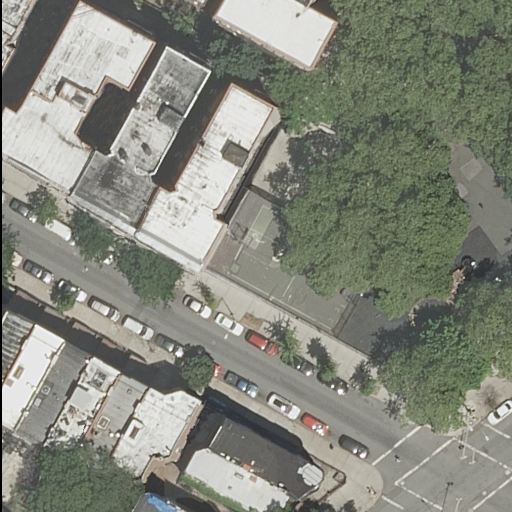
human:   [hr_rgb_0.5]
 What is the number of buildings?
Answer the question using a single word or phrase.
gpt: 16

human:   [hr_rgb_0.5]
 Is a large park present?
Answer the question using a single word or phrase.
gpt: yes

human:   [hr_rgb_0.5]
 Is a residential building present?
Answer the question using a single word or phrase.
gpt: yes

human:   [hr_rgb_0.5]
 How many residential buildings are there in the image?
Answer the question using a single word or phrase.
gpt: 16

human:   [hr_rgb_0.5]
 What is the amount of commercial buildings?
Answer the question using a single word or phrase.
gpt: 0

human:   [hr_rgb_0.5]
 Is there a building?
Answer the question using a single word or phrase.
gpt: yes

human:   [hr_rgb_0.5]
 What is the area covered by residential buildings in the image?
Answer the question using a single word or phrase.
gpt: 3414m2

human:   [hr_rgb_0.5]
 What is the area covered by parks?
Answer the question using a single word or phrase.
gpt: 1814m2

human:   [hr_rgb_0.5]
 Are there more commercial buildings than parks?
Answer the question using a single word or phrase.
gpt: no

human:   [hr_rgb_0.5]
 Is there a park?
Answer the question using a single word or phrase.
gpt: yes

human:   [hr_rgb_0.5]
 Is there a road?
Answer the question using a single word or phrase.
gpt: yes

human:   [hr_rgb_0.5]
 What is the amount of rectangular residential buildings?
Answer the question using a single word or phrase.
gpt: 9

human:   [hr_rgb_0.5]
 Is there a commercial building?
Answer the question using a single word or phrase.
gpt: no

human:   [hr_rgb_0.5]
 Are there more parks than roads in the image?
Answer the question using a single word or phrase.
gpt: no

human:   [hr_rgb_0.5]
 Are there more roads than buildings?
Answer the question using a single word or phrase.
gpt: no

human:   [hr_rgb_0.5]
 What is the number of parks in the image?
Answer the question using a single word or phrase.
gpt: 1

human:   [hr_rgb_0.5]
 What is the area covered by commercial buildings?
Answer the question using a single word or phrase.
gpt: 0m2

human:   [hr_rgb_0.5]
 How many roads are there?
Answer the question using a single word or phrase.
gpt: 2

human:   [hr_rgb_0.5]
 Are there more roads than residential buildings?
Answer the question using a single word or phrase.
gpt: no

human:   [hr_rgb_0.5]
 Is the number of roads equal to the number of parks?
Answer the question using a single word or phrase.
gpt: no

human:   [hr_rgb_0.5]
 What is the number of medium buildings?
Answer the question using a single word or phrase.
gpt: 10

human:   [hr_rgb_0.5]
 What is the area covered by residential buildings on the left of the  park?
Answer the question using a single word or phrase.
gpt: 3414m2

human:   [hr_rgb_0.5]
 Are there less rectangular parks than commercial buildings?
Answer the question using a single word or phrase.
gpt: no

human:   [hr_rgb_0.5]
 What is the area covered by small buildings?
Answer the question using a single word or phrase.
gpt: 163m2

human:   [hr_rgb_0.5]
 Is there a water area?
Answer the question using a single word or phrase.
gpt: no

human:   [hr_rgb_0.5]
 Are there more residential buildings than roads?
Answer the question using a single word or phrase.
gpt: yes

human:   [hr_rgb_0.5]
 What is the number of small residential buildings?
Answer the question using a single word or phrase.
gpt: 4

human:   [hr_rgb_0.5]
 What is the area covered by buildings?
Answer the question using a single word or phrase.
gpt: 3414m2

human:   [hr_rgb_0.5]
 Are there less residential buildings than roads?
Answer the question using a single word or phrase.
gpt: no

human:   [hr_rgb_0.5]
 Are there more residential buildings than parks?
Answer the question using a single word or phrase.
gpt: yes

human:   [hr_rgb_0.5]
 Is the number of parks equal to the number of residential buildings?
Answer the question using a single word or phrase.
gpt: no

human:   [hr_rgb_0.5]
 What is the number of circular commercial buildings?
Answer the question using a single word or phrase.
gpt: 0

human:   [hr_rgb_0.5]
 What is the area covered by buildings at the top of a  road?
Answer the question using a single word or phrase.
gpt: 2797m2

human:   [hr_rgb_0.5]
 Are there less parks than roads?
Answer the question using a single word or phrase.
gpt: yes

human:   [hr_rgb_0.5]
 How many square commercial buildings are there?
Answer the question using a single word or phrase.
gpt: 0

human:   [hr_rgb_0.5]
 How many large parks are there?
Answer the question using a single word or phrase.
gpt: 1

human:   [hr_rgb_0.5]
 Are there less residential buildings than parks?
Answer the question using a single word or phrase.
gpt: no

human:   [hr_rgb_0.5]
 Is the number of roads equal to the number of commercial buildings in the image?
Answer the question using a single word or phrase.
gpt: no

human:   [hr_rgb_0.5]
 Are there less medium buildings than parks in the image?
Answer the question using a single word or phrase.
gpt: no

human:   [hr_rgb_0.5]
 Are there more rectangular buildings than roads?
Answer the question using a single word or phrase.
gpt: yes

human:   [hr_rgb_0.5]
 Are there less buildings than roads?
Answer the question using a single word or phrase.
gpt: no

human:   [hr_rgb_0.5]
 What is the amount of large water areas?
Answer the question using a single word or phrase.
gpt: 0

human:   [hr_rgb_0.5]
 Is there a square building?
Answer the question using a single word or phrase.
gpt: no

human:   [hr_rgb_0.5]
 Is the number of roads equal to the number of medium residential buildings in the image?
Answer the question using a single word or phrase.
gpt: no

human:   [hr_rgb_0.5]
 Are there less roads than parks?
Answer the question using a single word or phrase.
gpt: no

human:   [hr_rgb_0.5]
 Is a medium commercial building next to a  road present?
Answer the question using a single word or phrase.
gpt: no

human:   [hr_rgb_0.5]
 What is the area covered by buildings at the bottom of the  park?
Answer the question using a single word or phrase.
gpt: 1066m2

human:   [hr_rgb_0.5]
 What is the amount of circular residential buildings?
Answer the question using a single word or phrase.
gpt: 0

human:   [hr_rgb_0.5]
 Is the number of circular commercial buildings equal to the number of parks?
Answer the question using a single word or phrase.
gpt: no

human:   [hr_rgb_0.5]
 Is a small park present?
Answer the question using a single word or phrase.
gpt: no

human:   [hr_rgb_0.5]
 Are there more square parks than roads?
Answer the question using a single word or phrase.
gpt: no

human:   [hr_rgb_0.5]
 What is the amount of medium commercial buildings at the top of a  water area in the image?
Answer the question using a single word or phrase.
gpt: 0

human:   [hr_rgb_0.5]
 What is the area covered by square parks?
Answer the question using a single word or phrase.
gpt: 0m2

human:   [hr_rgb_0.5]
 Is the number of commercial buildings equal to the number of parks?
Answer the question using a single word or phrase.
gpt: no

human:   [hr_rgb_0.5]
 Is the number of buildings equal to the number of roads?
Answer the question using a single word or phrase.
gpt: no

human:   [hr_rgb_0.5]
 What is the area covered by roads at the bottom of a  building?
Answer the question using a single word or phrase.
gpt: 0m2

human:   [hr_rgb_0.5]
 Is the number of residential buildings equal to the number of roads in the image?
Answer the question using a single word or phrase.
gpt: no

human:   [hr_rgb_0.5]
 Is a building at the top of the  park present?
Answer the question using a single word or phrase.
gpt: yes

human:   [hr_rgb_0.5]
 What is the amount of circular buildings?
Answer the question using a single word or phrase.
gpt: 0

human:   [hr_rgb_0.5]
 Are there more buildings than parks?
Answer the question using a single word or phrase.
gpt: yes

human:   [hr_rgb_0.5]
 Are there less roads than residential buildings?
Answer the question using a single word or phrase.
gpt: yes

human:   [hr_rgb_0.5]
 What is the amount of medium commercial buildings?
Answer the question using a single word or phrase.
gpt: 0

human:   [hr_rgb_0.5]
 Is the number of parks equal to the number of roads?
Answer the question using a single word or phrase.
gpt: no

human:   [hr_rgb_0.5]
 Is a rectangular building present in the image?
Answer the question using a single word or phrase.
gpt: yes